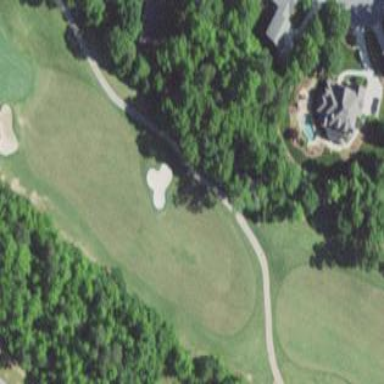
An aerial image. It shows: Grassy area designated as golf fairway.